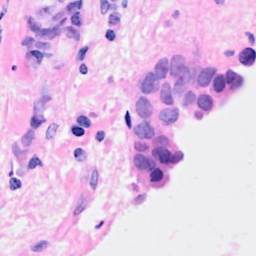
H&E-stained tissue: Breast